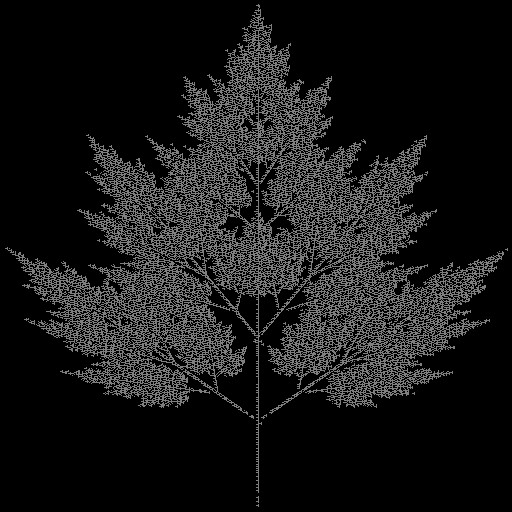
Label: tree